Question: I saw some social networking like sites applications database listed on
dbo.aspnet_profile
dbo.aspnet_roles ect..
folders.Is this a default membership or What you guys call this ? Is this call a memership provider ?
Here i have attached image for more illustration

Is thisone available in .NET Framework 4.0 ?
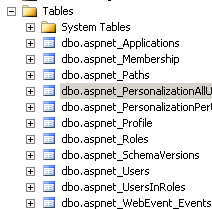
Answer: This is called ASP.net membership.
ASP.net Membership was released in .net 2.0 but is still current and can be used with .net 4.0.
You can install it very easily. <URL>
You will need to understand how the database is designed. <URL>
Finally here is a good instruction <URL>.